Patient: sex M, age 60
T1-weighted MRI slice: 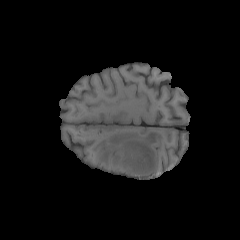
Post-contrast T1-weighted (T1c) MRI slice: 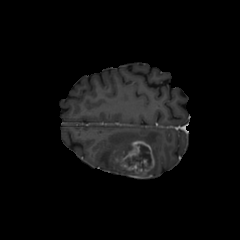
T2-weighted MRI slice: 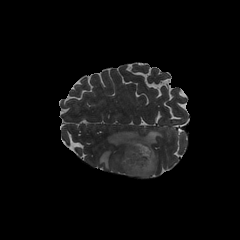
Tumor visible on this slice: yes
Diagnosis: Glioblastoma, IDH-wildtype
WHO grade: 4